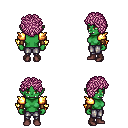
a pixel art fantasy rpg character, female body template, orc, green skin, gold arm armor, metal pants, pink curly afro hairstyle, leather bracers, maroon shoes, four views (front, back, left, right), 2x2 character sprite sheet, small pixel art, hard edges, no anti-aliasing